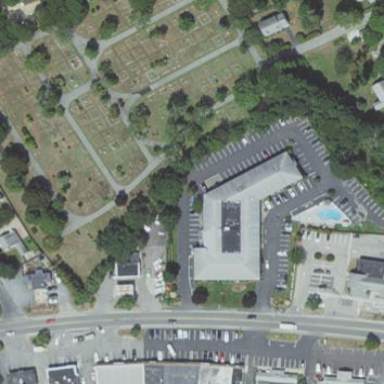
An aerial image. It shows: Cemetery that holds historical significance.